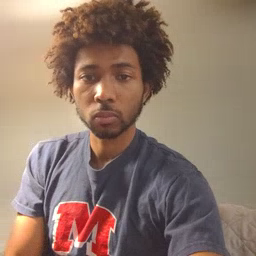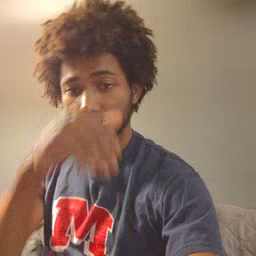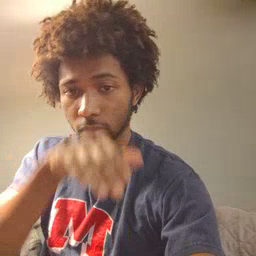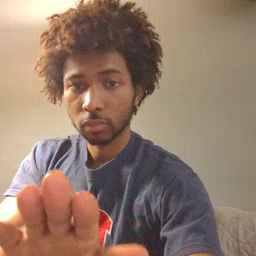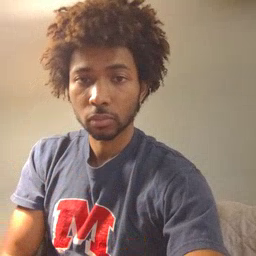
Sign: elephant